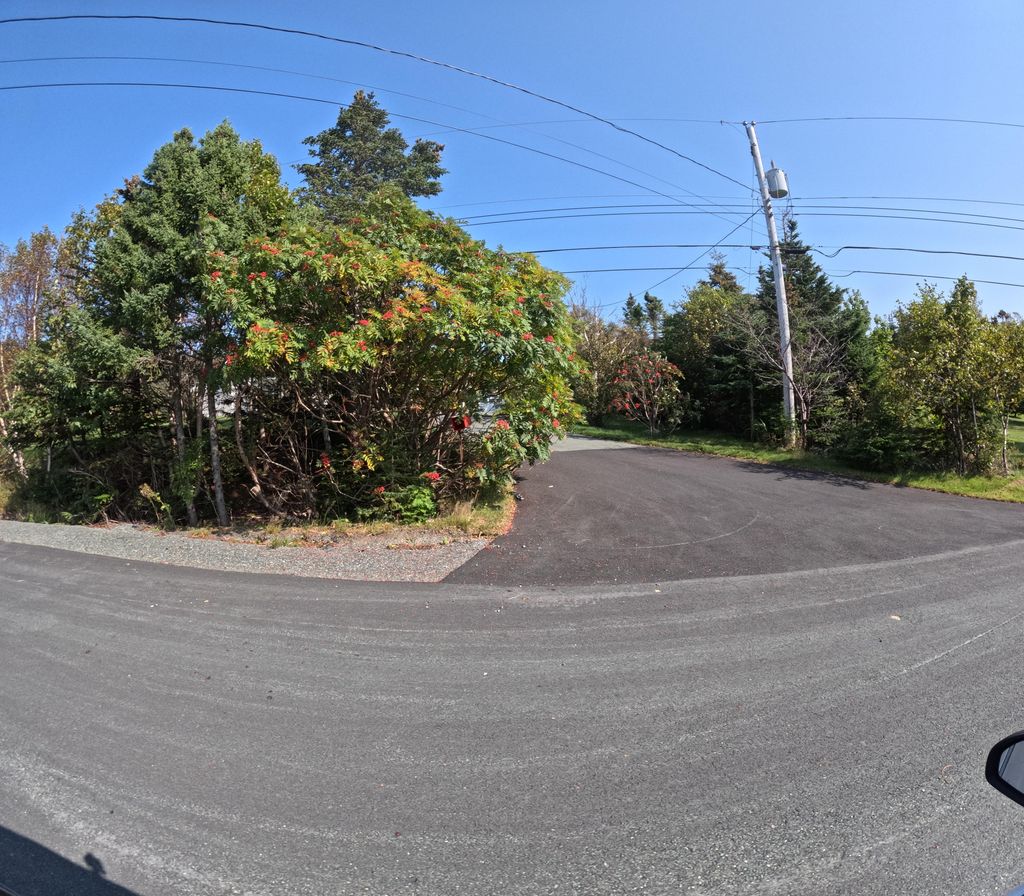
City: st_johns